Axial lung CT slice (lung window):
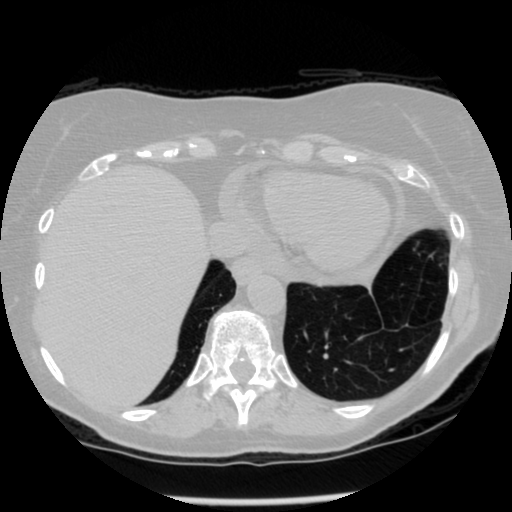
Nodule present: no